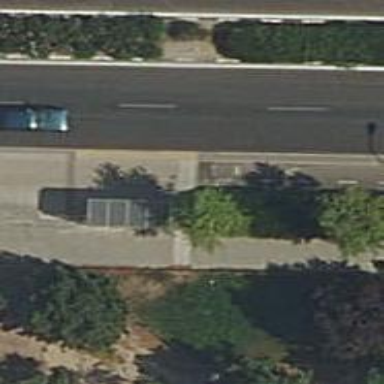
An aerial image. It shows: Bus stop with platform for public transport.